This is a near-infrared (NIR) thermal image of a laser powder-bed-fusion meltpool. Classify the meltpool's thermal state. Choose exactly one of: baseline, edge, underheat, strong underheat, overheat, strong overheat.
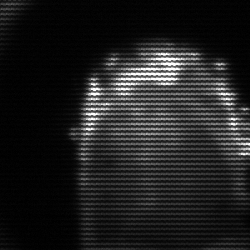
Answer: baseline